Question: Given a description of the three-view drawing of a solid figure, find the maximum number of small cubes that the solid figure can be composed of when the three-view constraints are met.
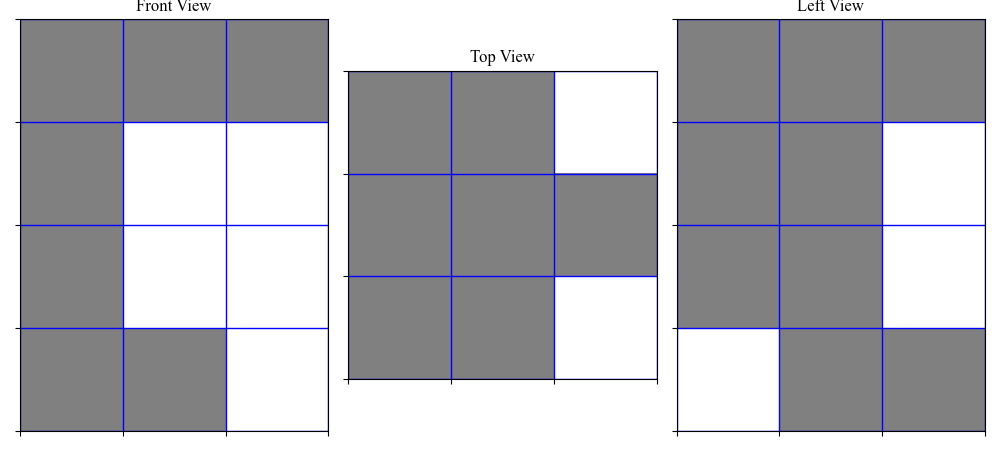
Answer: 15